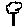
Label: tree